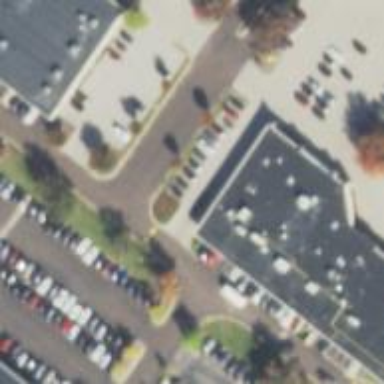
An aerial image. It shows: Veterinary facility.